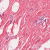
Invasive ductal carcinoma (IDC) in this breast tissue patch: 0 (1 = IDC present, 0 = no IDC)